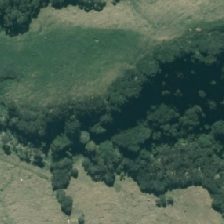
Land cover: indigenous_forest